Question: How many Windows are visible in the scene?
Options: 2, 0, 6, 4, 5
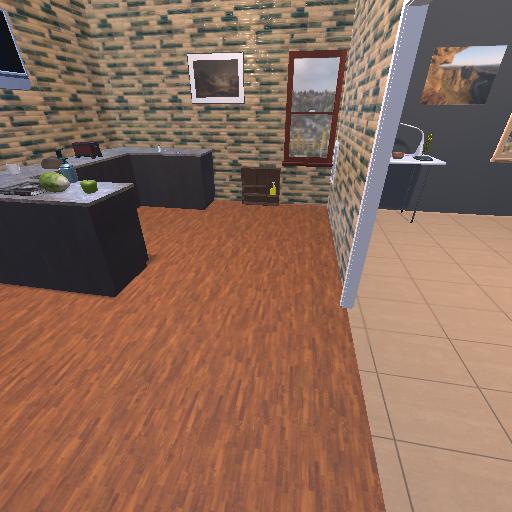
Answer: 2